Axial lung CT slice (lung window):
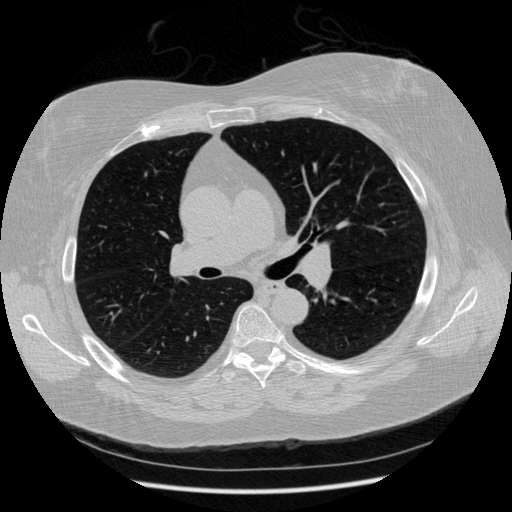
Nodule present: no